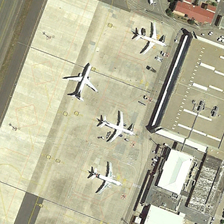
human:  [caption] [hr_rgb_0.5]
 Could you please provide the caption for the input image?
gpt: four planes are near several buildings in an airport .

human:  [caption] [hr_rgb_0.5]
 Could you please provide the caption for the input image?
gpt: four planes are near several buildings in an airport .

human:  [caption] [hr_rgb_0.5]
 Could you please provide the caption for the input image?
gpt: four planes are near several buildings in an airport .

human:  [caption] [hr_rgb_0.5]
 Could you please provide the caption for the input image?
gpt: four planes are near several buildings in an airport .

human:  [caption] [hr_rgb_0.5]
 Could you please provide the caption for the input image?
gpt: four planes are near several buildings in an airport .